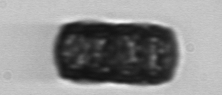
Label: Paralia_sulcata